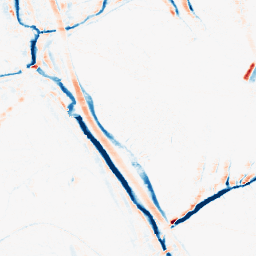
Category: morphological
Decomposition family: morphological_ellipse
Decomposition parameters: operation: average
width: 5
height: 10
Upsampling method: linear_exact
Upsampling parameters: scale: 4
Upsampling scale: 4